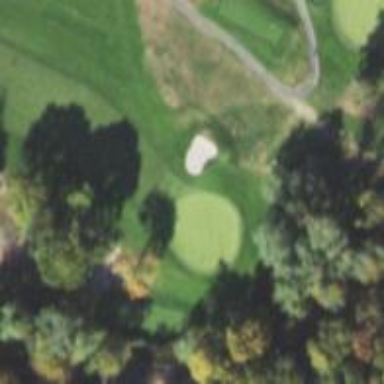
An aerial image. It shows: View of golf hole.